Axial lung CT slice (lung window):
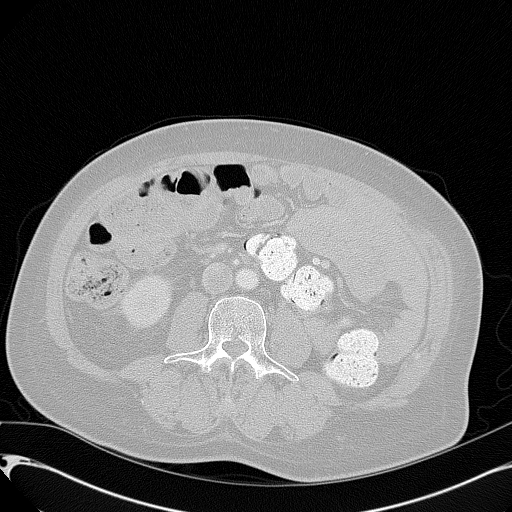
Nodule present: no